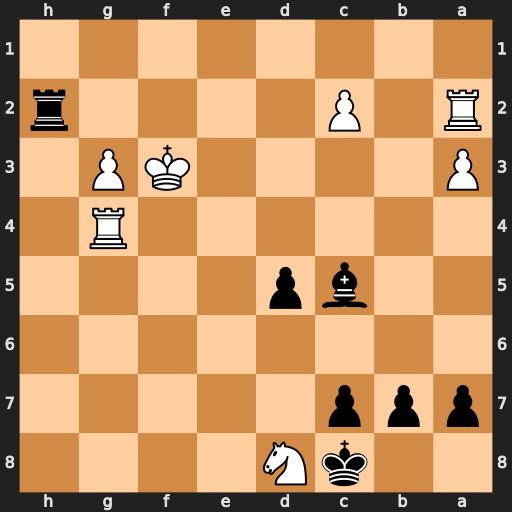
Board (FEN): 2kN4/ppp5/8/2bp4/6R1/P4KP1/R1P4r/8
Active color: b
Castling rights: -
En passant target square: -
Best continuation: Rf2#